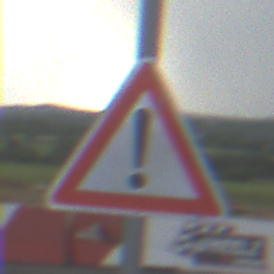
Verkehrszeichen: Gefahrenstelle
Umgebung: Outdoor, RoadRail
Tageszeit: MorningAfternoon
Wetter: PartlyCloudy
Licht: Natural
Jahreszeit: NotSpecified
Kontrast: LowContrast